Question: I've been teaching myself C++, and found an interesting thing.
According to <URL>:
> The most obvious form of iterator is a pointer.
So, I used to think that an iterator object works in almost the same way as a pointer (e.g. 'int *i');
However, now I guess that it would be more accurate to say an iterator object is like a pointer of a pointer (such as 'int **i') rather than a pointer ('int *i').
I noticed this, when I was coding the following one.
'''
set<Point*, Point> points; //This class encapsulates x and y coordinates for a 2 dimensional point
set<Point*, Point>::iterator it;
int x = 22;
int y = 4;
Point* pt = new Point(x, y);
points.insert(pt);
//Similar statements are here, to insert other Point objects with different arguments
for (it = points.begin(); it != points.end(); it++) {
cout << "**it: " << **it << ", *it :" << *it << ", Address : " << &it << endl;
}
'''
As a result,
1. **it showed values of Pointer class objects
2. *it showed addresses
3. &it showed the address of the it object

So, is it right to say that an iterator object ('it') is basically the same as '**it'?
Another question which is a bit different from iterators:
If I need to make a set of class object, like: 'set<ClassName*, ClassName> SetName;', what would be the correct way? (as long as this class contains comparable data type, like 'int' or 'double')
I'd appreciate if you'd give some advice.
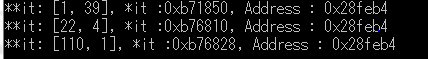
Answer: It is a wrong assumption. In your example the 'value_type' of the set is pointer 'Point *'. And '*it' gives you an element in the set that is a reference to some object of this 'value_type' that is of type 'Point *' and '++it' "points" to the next element in the set. So the iterator behaves the same way as pointer to an object of 'value_type'.
When you use expression like '**it' then the second dereference is not applied to the iterator. It is applied to an object in the set. You can imagine expression '**it' the following way
'''
Point *pp = *it;
Point p = *pp;
'''
Iterator of a container is responsible to provide you access to elements of the container. Thus if elements in the container has type 'value_type' then the iterator provides access to these elements of this value_type. The elements in turn can be pointers to objects or even pointers to pointers to objects and so on.
As for your second question then if the class has the corresponding operator function and the class itself has some simple default constructor then you may use such an approach though it would be better to define a separatw comparator or simply to define 'operator <' for objects of the class. In the last case you can write
'''
std::set<Point> s;
'''
without explicit second template argument.
Here is demonstrative program of your approach
'''
#include <iostream>
#include <set>
int main()
{
struct Point
{
int x, y;
bool operator ()( const Point &p1, const Point &p2 ) const
{
return p1.x < p2.x && p1.y < p2.y;
}
};
std::set<Point, Point> s;
s.insert( { 2, 2 } );
s.insert( { 1, 1 } );
for ( const Point &p : s ) std::cout << p.x << ' ' << p.y << std::endl;
return 0;
}
'''
The program output is
'''
1 1
2 2
'''